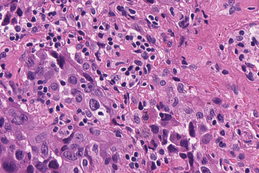
Tumor epithelial tissue: yes
Tumor-associated stroma tissue: yes
Normal tissue: no